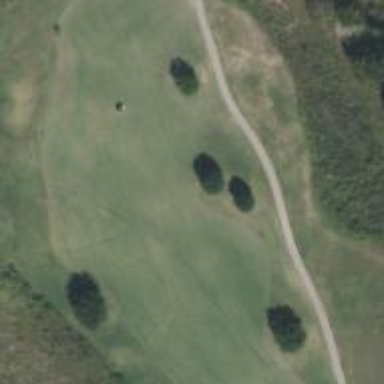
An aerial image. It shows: View of golf hole.